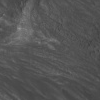
Atmospheric dust classification: not_dusty